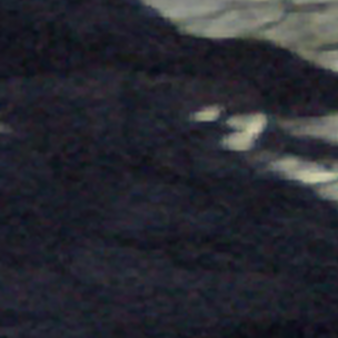
Label: other